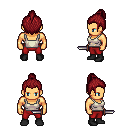
a pixel art fantasy rpg character, male body template, human, tanned skin, white pirate shirt, red pants, brunette short topknot hairstyle, black shoes, dagger, four views (front, back, left, right), 2x2 character sprite sheet, small pixel art, hard edges, no anti-aliasing